Question: Im trying to update a progress bar while doing some data type checks on a separate thread and there seems to be a delay between what value the progress bar is at and the value which is actually show.
The following code is executed by the non-GUI thread and is used to raise the event.
'''
protected virtual void OnUpdateProgressBar(object sender, ProgressBarEventArgs e)
{
EventHandler<ProgressBarEventArgs> TempHandler = UpdateProgressBar;
//Avoid possible race condition.
if (TempHandler != null)
{
TempHandler(this, e);
}
}
'''
I have created a separate class for updating the progress bar and when i create an instance of it, i pass a reference to the progress bar. Below is the entire class.
'''
public class ProgressBarChanged
{
ProgressBar statusBar;
public ProgressBarChanged(ProgressBar pb)
{
statusBar = pb;
statusBar.Value = 0;
}
public ProgressBarChanged()
{
}
public void subscribeToEvent(DataVerification test)
{
test.UpdateProgressBar += new EventHandler<ProgressBarEventArgs>(incrementPB);
}
public void incrementPB(object sender, ProgressBarEventArgs e)
{
Action action = () =>
{
if (e.CurrentRow == e.FinalRow - 10)
{
int i = 5;
}
statusBar.Maximum = e.FinalRow;
statusBar.Value = e.CurrentRow;
};
if(statusBar.InvokeRequired)
statusBar.Invoke(action);
else
action();
}
}
'''
I have uploaded a screen shot showing the progress bar and the actual values.
Any ideas???
Thanks

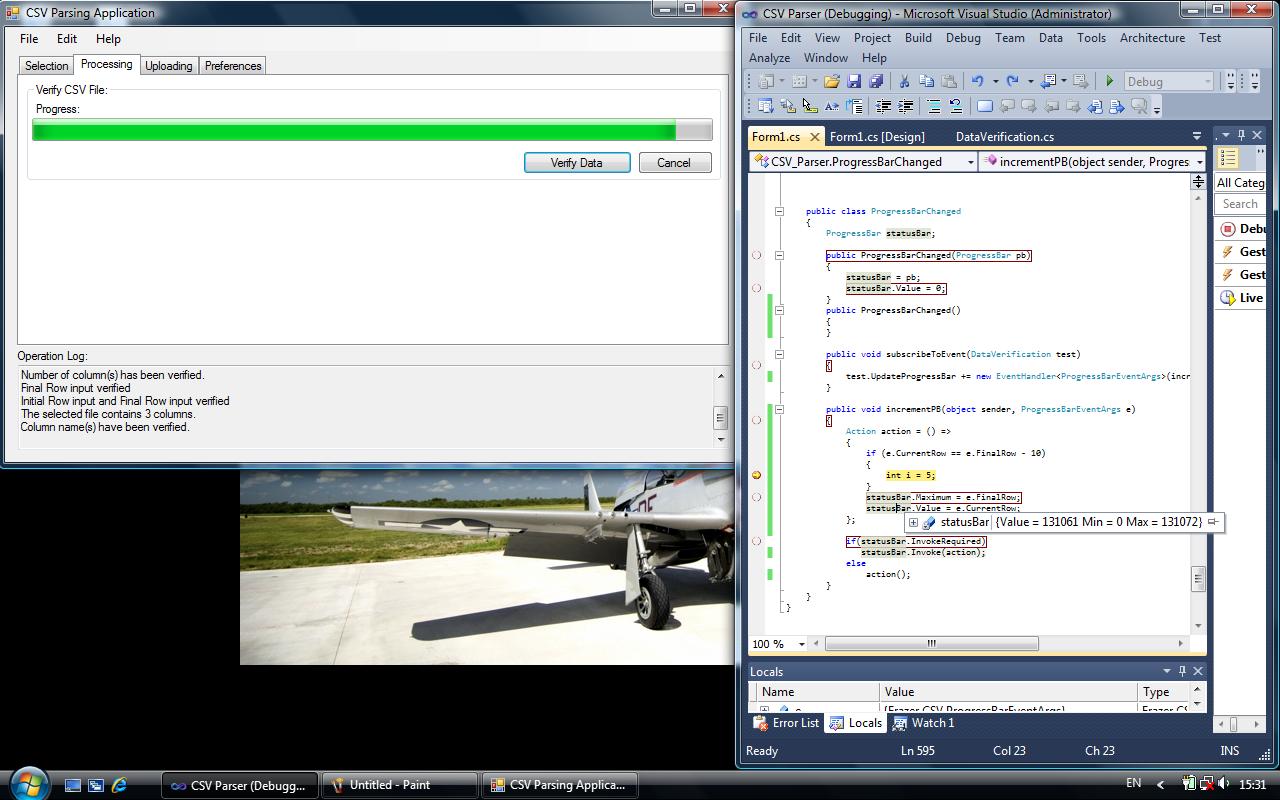
Answer: The progessbar is a simple feedback to the user, not a piece of exact instrumentation. It's a pacifier.
It also incorporates it's own async logic to update the screen (independent of the message loop). This makes that it may run a little behind.
What's the big deal?
To get more accurate results, divide your range into < 100 segments and do fewer updates.